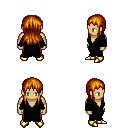
a pixel art fantasy rpg character, male body template, human, tanned skin, gray robe, red pants, dark blonde unkempt hairstyle, gold boots, four views (front, back, left, right), 2x2 character sprite sheet, small pixel art, hard edges, no anti-aliasing